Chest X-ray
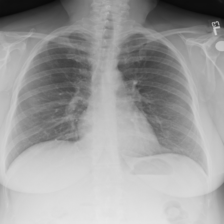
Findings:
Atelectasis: negative
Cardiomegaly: negative
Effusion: negative
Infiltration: negative
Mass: negative
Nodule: negative
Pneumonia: negative
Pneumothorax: negative
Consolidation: negative
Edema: negative
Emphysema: negative
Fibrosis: negative
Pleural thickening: negative
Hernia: negative